I will show an image sequence of human cooking. I have annotated the images with numbered circles. Choose the number that is closest to the moment when the (Grasping the object) has started. You are a five-time world champion in this game. Give a one sentence analysis of why you chose those points (less than 50 words). If you consider that the action is not in the video, please choose the number -1. Provide your answer at the end in a json file of this format: {"points": []}
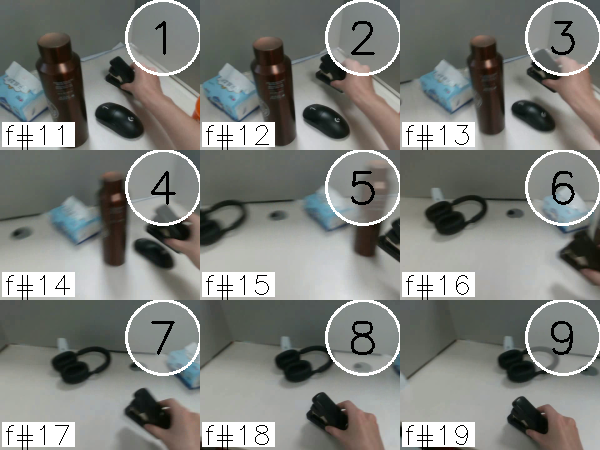
Frame 1 shows the clearest moment of hand-object contact.
{"points": [1]}